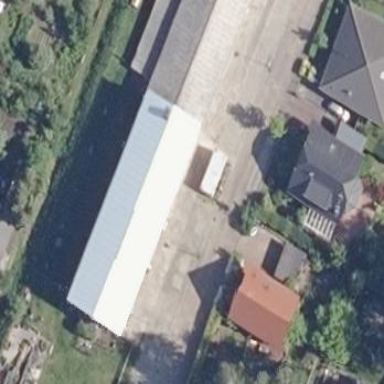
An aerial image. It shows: Part of building.